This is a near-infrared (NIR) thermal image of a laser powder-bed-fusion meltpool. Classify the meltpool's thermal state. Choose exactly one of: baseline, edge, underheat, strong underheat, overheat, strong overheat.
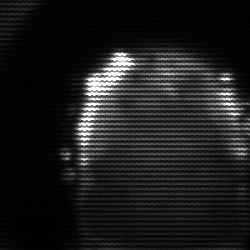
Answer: baseline